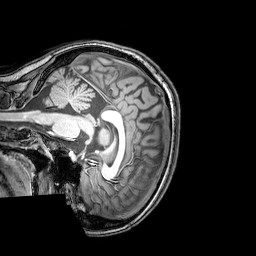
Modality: T1w
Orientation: sagittal
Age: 25
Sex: female
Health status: healthy
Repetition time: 0.081 s
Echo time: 0.037 s